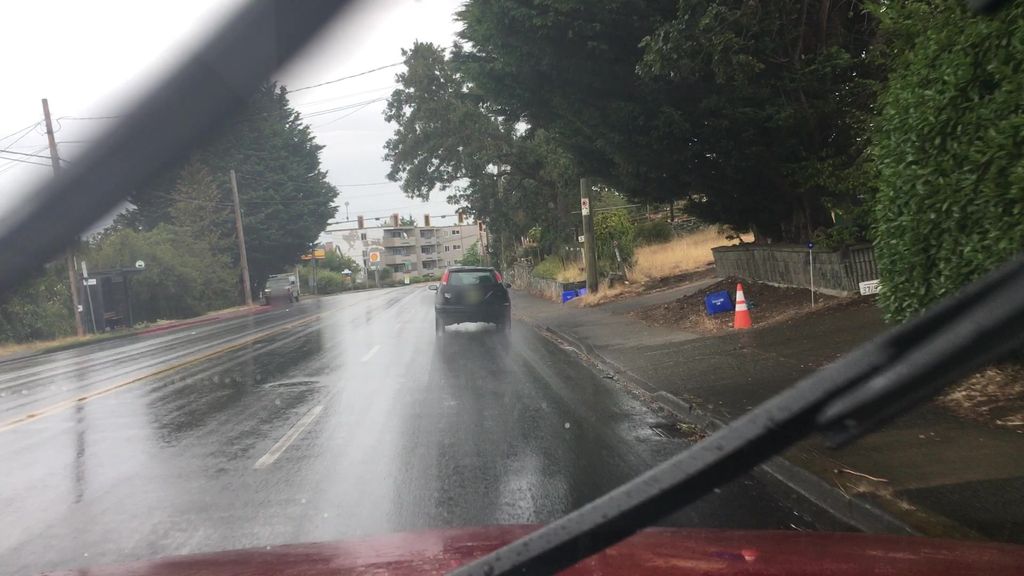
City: victoria